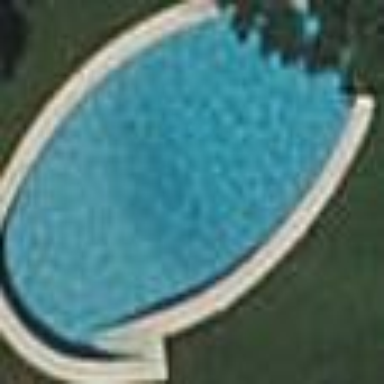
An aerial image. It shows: Swimming pool located in leisure land.